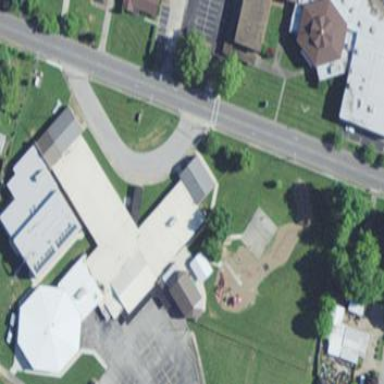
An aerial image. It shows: School building.